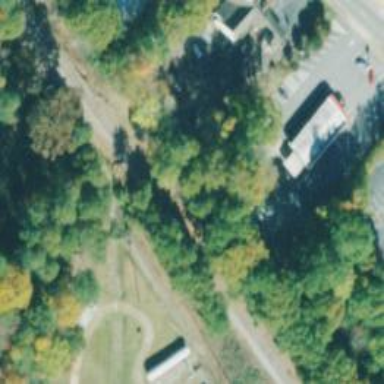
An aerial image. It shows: Rail spur service.